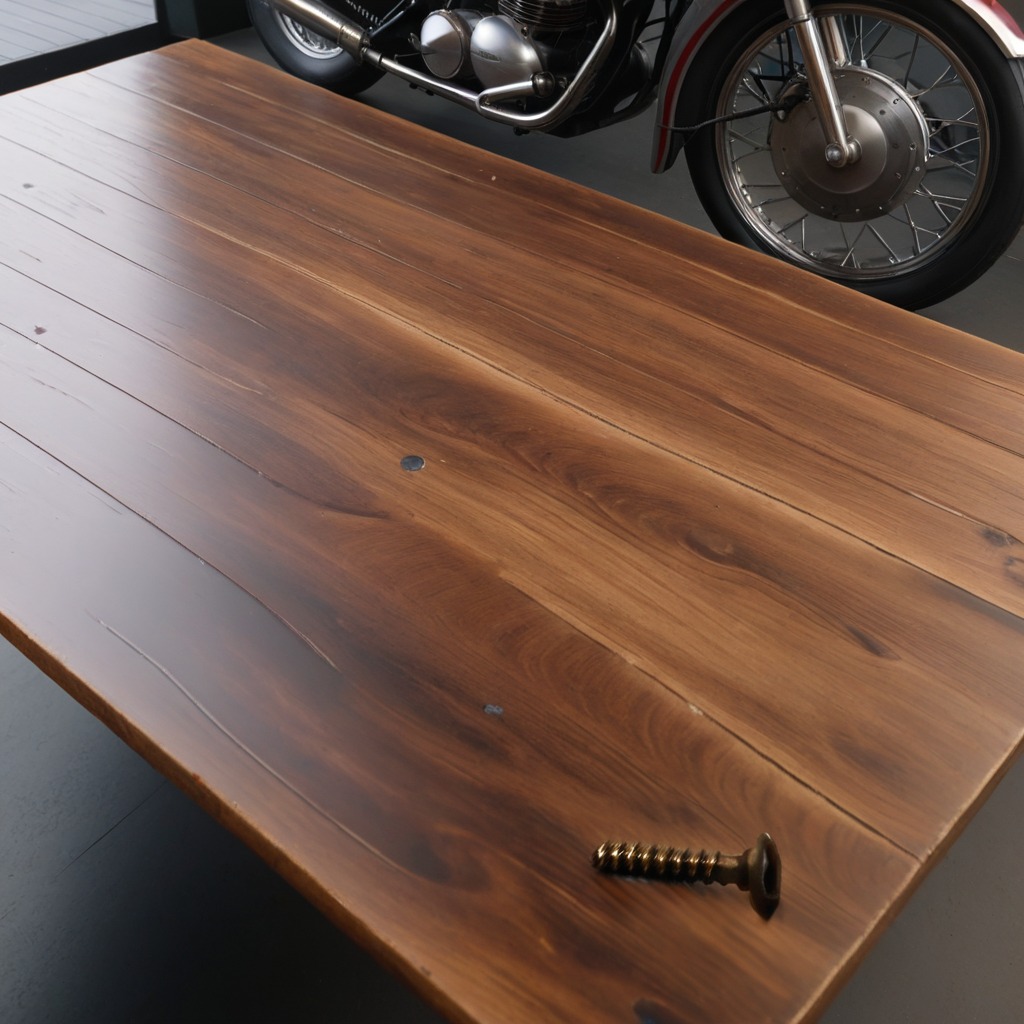
A metal screw lies on an oil-spilled wooden table in a vintage motorcycle garage.